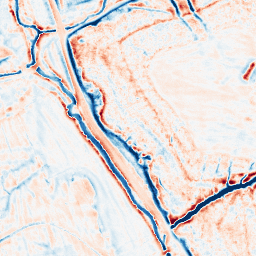
Category: edge_preserving
Decomposition family: bilateral
Decomposition parameters: d: 15
sigma_color: 150
sigma_space: 25
Upsampling method: bicubic
Upsampling parameters: scale: 4
Upsampling scale: 4